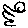
Label: bird